Field crop: tomato
Growth stage: 1
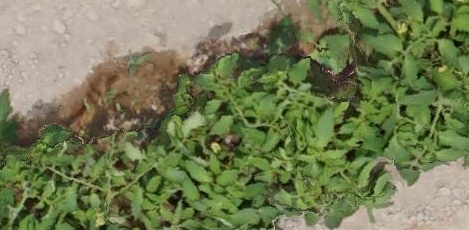
Species: tomato